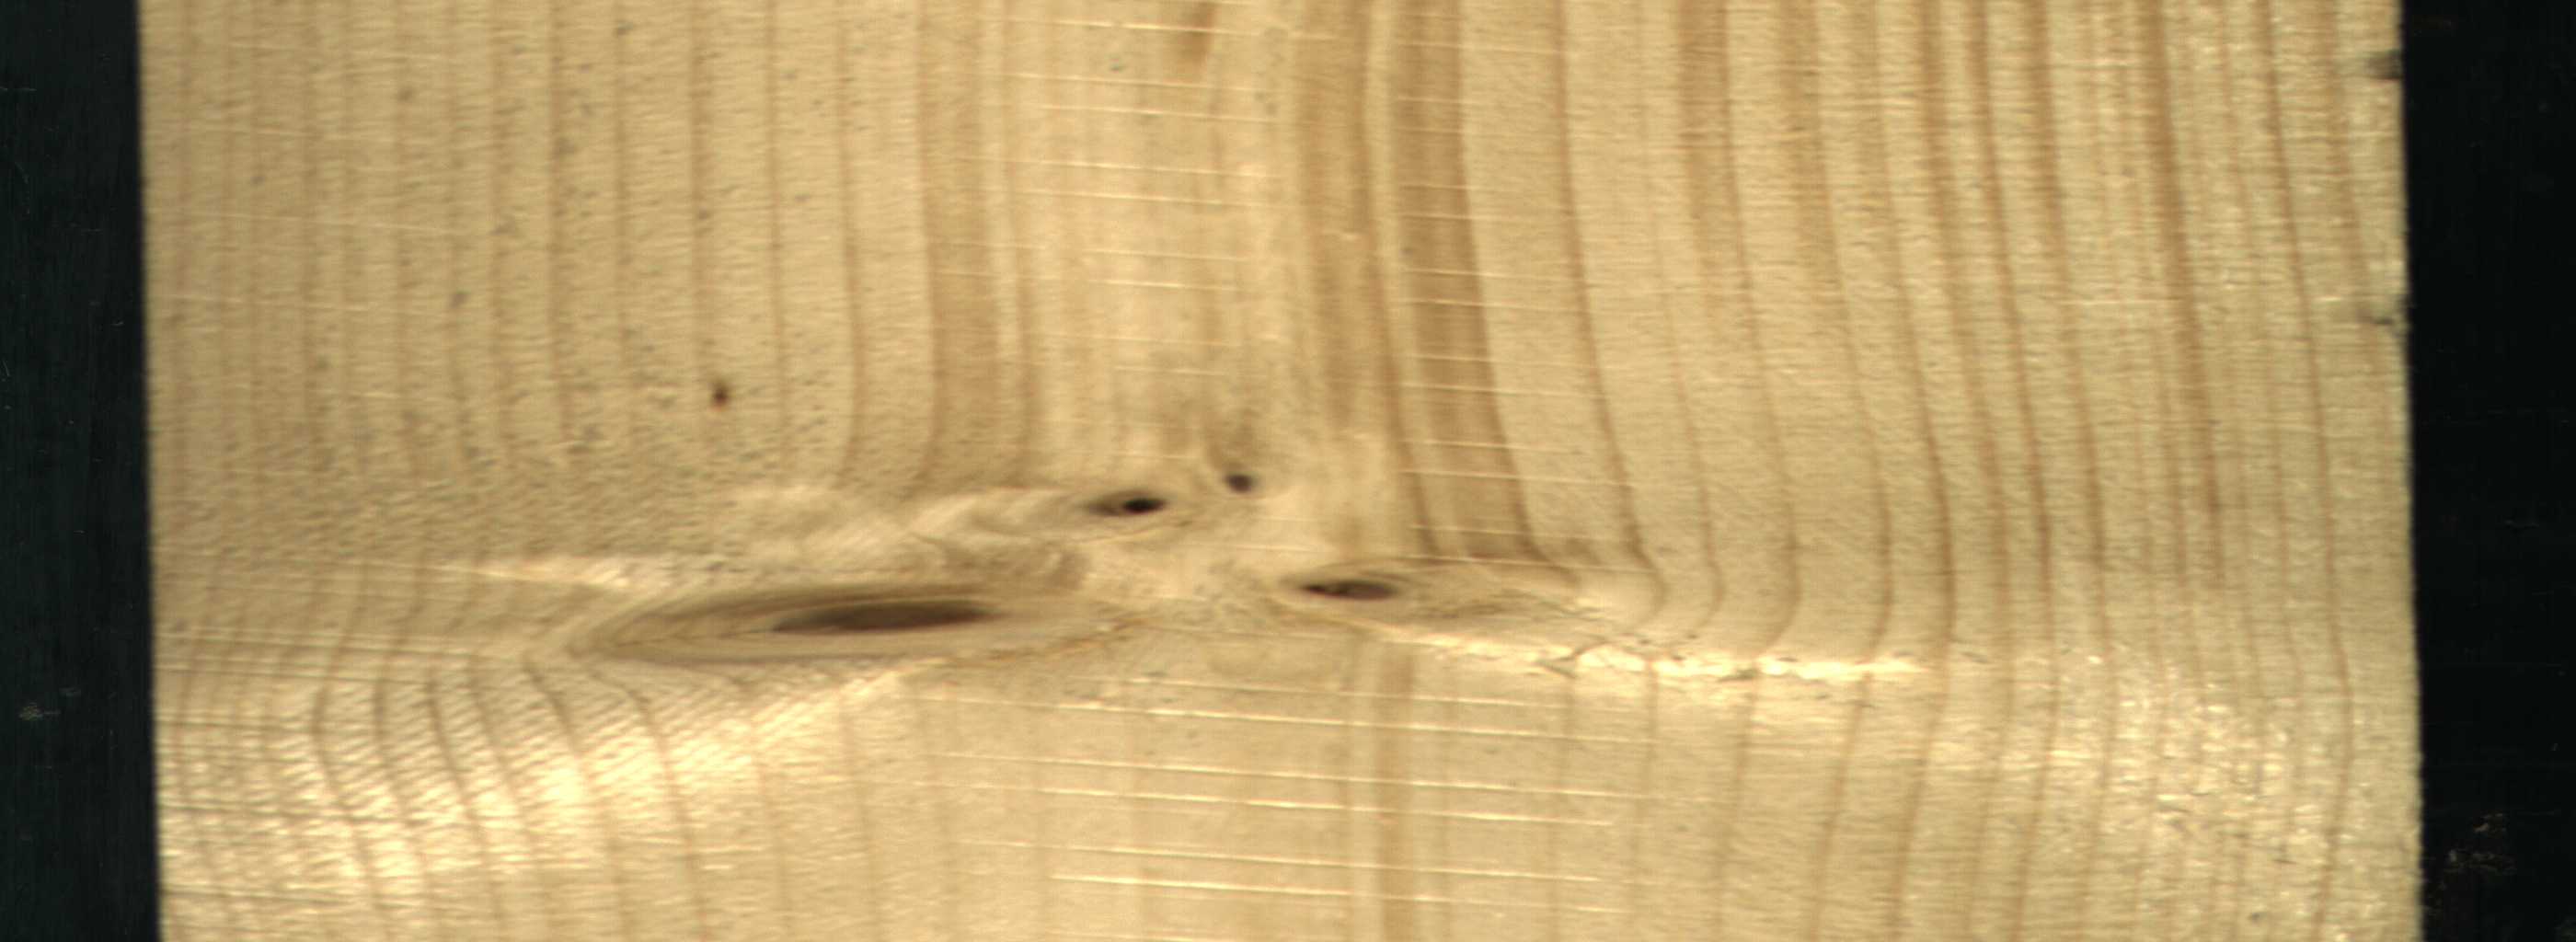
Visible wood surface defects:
Live_Knot
Live_Knot
Live_Knot